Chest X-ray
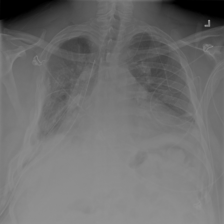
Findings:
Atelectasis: positive
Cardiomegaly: positive
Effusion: negative
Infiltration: negative
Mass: negative
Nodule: negative
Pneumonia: negative
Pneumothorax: negative
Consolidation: negative
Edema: negative
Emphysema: negative
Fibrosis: negative
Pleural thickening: negative
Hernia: negative